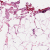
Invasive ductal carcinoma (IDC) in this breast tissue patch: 0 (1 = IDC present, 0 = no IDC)